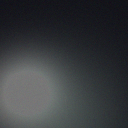
Screen state: off